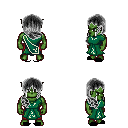
a pixel art fantasy rpg character, male body template, orc, green skin, sash dress, red pants, gray right-swept hairstyle, black slippers, four views (front, back, left, right), 2x2 character sprite sheet, small pixel art, hard edges, no anti-aliasing